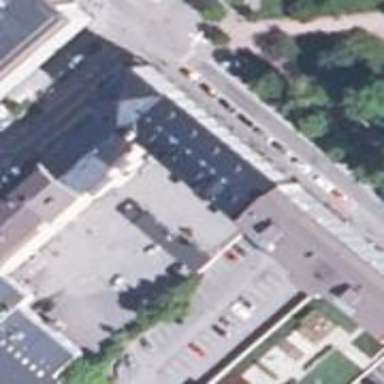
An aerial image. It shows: Parking lane.